Question: I want to plot a histogram but the values are not displaying correctly.
'''
import numpy as np
import pandas as pd
import matplotlib.pyplot as plt
def hist():
df=pd.read_csv('C:\Users\Bhuwan Bhatt\Desktop\IP PROJECT\Book1.csv',encoding='ISO-8859-1')
df=df.sort_values('TotalMedal',ascending=False)
df1=df.head(n=10)
df1=df1.loc[:,'Country']
print(df1)
bins=np.arange(len(df1))
plt.hist(df1,bins,color='lime',edgecolor='k')
plt.xticks(rotation=20)
plt.title('HISTOGRAM COUNTRY V/S MEDALS',color='hotpink')
plt.xlabel('Country~~~~>',color='navy')
plt.ylabel('No. of Medals~~~~>',color='navy')
plt.show()
hist()
'''
Output appearing:
The values on y-axis are like this 0.00-0.25-0.50 up to 2.00

I'd like the y-axis values to be according to 'TotalMedal' like '<PHONE>-2000'....
CSV used:
'''
Country SummerTimesPart Sumgold Sumsilver Sumbronze SummerTotal WinterTimesPart Wingold Winsilver Winbronze WinterTotal TotalTimesPart Tbronzemedal Tsilvermedal Tgoldmedal TotalMedal
Afghanistan 14 0 0 2 2 0 0 0 0 0 14 2 0 0 2
Algeria 13 5 4 8 17 3 0 0 0 0 16 8 4 5 17
Argentina 24 21 25 28 74 19 0 0 0 0 43 28 25 21 74
Armenia 6 2 6 6 14 7 0 0 0 0 13 6 6 2 14
Australasia 2 3 4 5 12 0 0 0 0 0 2 5 4 3 12
Australia 26 147 163 187 497 19 5 5 5 15 45 192 168 152 512
Austria 27 18 33 36 87 23 64 81 87 232 50 123 114 82 319
Azerbaijan 6 7 11 24 42 6 0 0 0 0 12 24 11 7 42
Bahamas 16 6 2 6 14 0 0 0 0 0 16 6 2 6 14
Bahrain 9 2 1 0 3 0 0 0 0 0 9 0 1 2 3
Barbados 12 0 0 1 1 0 0 0 0 0 12 1 0 0 1
Belarus 6 12 27 39 78 7 8 5 5 18 13 44 32 20 96
Belgium 26 40 53 55 148 21 1 2 3 6 47 58 55 41 154
Bermuda 18 0 0 1 1 8 0 0 0 0 26 1 0 0 1
Bohemia 3 0 1 3 4 0 0 0 0 0 3 3 1 0 4
Botswana 10 0 1 0 1 0 0 0 0 0 10 0 1 0 1
Brazil 22 30 36 63 129 8 0 0 0 0 30 63 36 30 129
British WestIndies 1 0 0 2 2 0 0 0 0 0 1 2 0 0 2
Bulgaria 20 51 87 80 218 20 1 2 3 6 40 83 89 52 224
Burundi 6 1 1 0 2 0 0 0 0 0 6 0 1 1 2
Cameroon 14 3 1 2 6 1 0 0 0 0 15 2 1 3 6
Canada 26 64 102 136 302 23 73 64 62 199 49 198 166 137 501
Chile 23 2 7 4 13 17 0 0 0 0 40 4 7 2 13
China 10 224 167 155 546 11 13 28 21 62 21 176 195 237 608
Colombia 19 5 9 14 28 2 0 0 0 0 21 14 9 5 28
Costa Rica 15 1 1 2 4 6 0 0 0 0 21 2 1 1 4
Ivory Coast 13 1 1 1 3 0 0 0 0 0 13 1 1 1 3
Croatia 7 11 10 12 33 8 4 6 1 11 15 13 16 15 44
Cuba 20 78 68 80 226 0 0 0 0 0 20 80 68 78 226
Cyprus 10 0 1 0 1 11 0 0 0 0 21 0 1 0 1
Czech Republic 6 15 17 24 56 7 9 11 11 31 13 35 28 24 87
Czechoslovakia 16 49 49 45 143 16 2 8 15 25 32 60 57 51 168
Denmark 27 45 74 75 194 14 0 1 0 1 41 75 75 45 195
Djibouti 8 0 0 1 1 0 0 0 0 0 8 1 0 0 1
Dominican Republic 14 3 2 2 7 0 0 0 0 0 14 2 2 3 7
Ecuador 14 1 1 0 2 1 0 0 0 0 15 0 1 1 2
Egypt 22 7 10 15 32 1 0 0 0 0 23 15 10 7 32
Eritrea 5 0 0 1 1 1 0 0 0 0 6 1 0 0 1
Estonia 12 9 9 16 34 10 4 2 1 7 22 17 11 13 41
Ethiopia 13 22 11 21 54 2 0 0 0 0 15 21 11 22 54
Fiji 14 1 0 0 1 3 0 0 0 0 17 0 0 1 1
Finland 25 101 85 117 303 23 43 63 61 167 48 178 148 144 470
France 28 212 241 263 716 23 36 35 53 124 51 316 276 248 840
Gabon 10 0 1 0 1 0 0 0 0 0 10 0 1 0 1
Georgia 6 8 7 17 32 7 0 0 0 0 13 17 7 8 32
Germany 16 191 194 230 615 12 92 88 60 240 28 290 282 283 855
UnitedTeamofGermany 3 28 54 36 118 3 8 6 5 19 6 41 60 36 137
East Germany 5 153 129 127 409 6 39 36 35 110 11 162 165 192 519
West Germany 5 56 67 81 204 6 11 15 13 39 11 94 82 67 243
Ghana 14 0 1 3 4 2 0 0 0 0 16 3 1 0 4
Great Britain 28 263 295 293 851 23 11 4 17 32 51 310 299 274 883
Greece 28 33 43 40 116 19 0 0 0 0 47 40 43 33 116
Grenada 9 1 1 0 2 0 0 0 0 0 9 0 1 1 2
Guatemala 14 0 1 0 1 1 0 0 0 0 15 0 1 0 1
Guyana 17 0 0 1 1 0 0 0 0 0 17 1 0 0 1
Haiti 15 0 1 1 2 0 0 0 0 0 15 1 1 0 2
Hong Kong 16 1 1 1 3 5 0 0 0 0 21 1 1 1 3
Hungary 26 175 147 169 491 23 1 2 4 7 49 173 149 176 498
Iceland 20 0 2 2 4 18 0 0 0 0 38 2 2 0 4
India 24 9 7 12 28 10 0 0 0 0 34 12 7 9 28
Indonesia 15 7 13 12 32 0 0 0 0 0 15 12 13 7 32
Iran 16 21 21 27 69 11 0 0 0 0 27 27 21 21 69
Iraq 14 0 0 1 1 0 0 0 0 0 14 1 0 0 1
Ireland 21 9 10 12 31 7 0 0 0 0 28 12 10 9 31
Israel 16 1 1 7 9 7 0 0 0 0 23 7 1 1 9
Italy 27 206 178 193 577 23 40 36 48 124 50 241 214 246 701
Jamaica 17 22 35 21 78 8 0 0 0 0 25 21 35 22 78
Japan 22 142 136 161 439 21 14 22 22 58 43 183 158 156 497
Jordan 10 1 0 0 1 0 0 0 0 0 10 0 0 1 1
Kazakhstan 6 15 21 28 64 7 1 3 4 8 13 32 24 16 72
Kenya 14 31 38 34 103 4 0 0 0 0 18 34 38 31 103
Kosovo 1 1 0 0 1 1 0 0 0 0 2 0 0 1 1
North Korea 10 16 16 22 54 9 0 1 1 2 19 23 17 16 56
South Korea 17 90 87 90 267 18 31 25 14 70 35 104 112 121 337
Kuwait 12 0 0 2 2 0 0 0 0 0 12 2 0 0 2
Kyrgyzstan 6 0 1 3 4 7 0 0 0 0 13 3 1 0 4
Latvia 11 3 11 5 19 11 1 3 5 9 22 10 14 4 28
Lebanon 17 0 2 2 4 17 0 0 0 0 34 2 2 0 4
Liechtenstein 17 0 0 0 0 19 2 2 6 10 36 6 2 2 10
Lithuania 9 6 6 13 25 9 0 0 0 0 18 13 6 6 25
Luxembourg 23 1 1 0 2 9 0 2 0 2 32 0 3 1 4
Malaysia 13 0 7 4 11 1 0 0 0 0 14 4 7 0 11
Mauritius 9 0 0 1 1 0 0 0 0 0 9 1 0 0 1
Mexico 23 13 24 32 69 9 0 0 0 0 32 32 24 13 69
Moldova 6 0 2 3 5 7 0 0 0 0 13 3 2 0 5
Mongolia 13 2 10 14 26 14 0 0 0 0 27 14 10 2 26
Montenegro 3 0 1 0 1 3 0 0 0 0 6 0 1 0 1
Morocco 14 6 5 12 23 7 0 0 0 0 21 12 5 6 23
Mozambique 10 1 0 1 2 0 0 0 0 0 10 1 0 1 2
Namibia 7 0 4 0 4 0 0 0 0 0 7 0 4 0 4
Netherlands 26 85 92 108 285 21 45 44 41 130 47 149 136 130 415
Netherlands Antilles 13 0 1 0 1 2 0 0 0 0 15 0 1 0 1
New Zealand 23 46 27 44 117 16 0 1 2 3 39 46 28 46 120
Niger 12 0 1 1 2 0 0 0 0 0 12 1 1 0 2
Nigeria 16 3 10 12 25 1 0 0 0 0 17 12 10 3 25
North Macedonia 6 0 0 1 1 6 0 0 0 0 12 1 0 0 1
Norway 25 56 49 47 152 23 132 125 111 368 48 158 174 188 520
Pakistan 17 3 3 4 10 3 0 0 0 0 20 4 3 3 10
Panama 17 1 0 2 3 0 0 0 0 0 17 2 0 1 3
Paraguay 12 0 1 0 1 1 0 0 0 0 13 0 1 0 1
Peru 18 1 3 0 4 2 0 0 0 0 20 0 3 1 4
Philippines 21 0 3 7 10 5 0 0 0 0 26 7 3 0 10
Poland 21 68 84 132 284 23 7 7 8 22 44 140 91 75 306
Portugal 24 4 8 12 24 8 0 0 0 0 32 12 8 4 24
Puerto Rico 18 1 2 6 9 7 0 0 0 0 25 6 2 1 9
Qatar 9 0 1 4 5 0 0 0 0 0 9 4 1 0 5
Romania 21 89 95 122 306 21 0 0 1 1 42 123 95 89 307
Russia 6 149 125 152 426 6 47 38 35 120 12 187 163 196 546
Russian Empire 3 1 4 3 8 0 0 0 0 0 3 3 4 1 8
Soviet Union 9 395 319 296 1,010 9 78 57 59 194 18 355 <PHONE>
Unified Team 1 45 38 29 112 1 9 6 8 23 2 37 44 54 135
Russia 0 0 0 0 0 1 2 6 9 17 1 9 6 2 17
Saudi Arabia 11 0 1 2 3 0 0 0 0 0 11 2 1 0 3
Samoa 9 0 1 0 1 0 0 0 0 0 9 0 1 0 1
Senegal 14 0 1 0 1 5 0 0 0 0 19 0 1 0 1
Serbia 4 3 6 6 15 3 0 0 0 0 7 6 6 3 15
SerbiaandMontenegro 1 0 2 0 2 1 0 0 0 0 2 0 2 0 2
Singapore 16 1 2 2 5 1 0 0 0 0 17 2 2 1 5
Slovakia 6 9 12 7 28 7 3 4 1 8 13 8 16 12 36
Slovenia 7 5 8 10 23 8 2 5 10 17 15 20 13 7 40
South Africa 19 26 31 29 86 7 0 0 0 0 26 29 31 26 86
Spain 23 45 64 41 150 20 1 0 3 4 43 44 64 46 154
Sri Lanka 17 0 2 0 2 0 0 0 0 0 17 0 2 0 2
Sudan 12 0 1 0 1 0 0 0 0 0 12 0 1 0 1
Suriname 12 1 0 1 2 0 0 0 0 0 12 1 0 1 2
Sweden 27 145 170 179 494 23 57 46 55 158 50 234 216 202 652
Switzerland 28 50 75 67 192 23 56 45 52 153 51 119 120 106 345
Syria 13 1 1 1 3 0 0 0 0 0 13 1 1 1 3
Chinese Taipei 14 5 7 12 24 12 0 0 0 0 26 12 7 5 24
Tajikistan 6 1 1 2 4 4 0 0 0 0 10 2 1 1 4
Tanzania 13 0 2 0 2 0 0 0 0 0 13 0 2 0 2
Thailand 16 9 8 16 33 4 0 0 0 0 20 16 8 9 33
Togo 10 0 0 1 1 2 0 0 0 0 12 1 0 0 1
Tonga 9 0 1 0 1 2 0 0 0 0 11 0 1 0 1
TrinidadandTobago 17 3 5 11 19 3 0 0 0 0 20 11 5 3 19
Tunisia 14 4 2 7 13 0 0 0 0 0 14 7 2 4 13
Turkey 22 39 24 28 91 17 0 0 0 0 39 28 24 39 91
Uganda 15 2 3 2 7 0 0 0 0 0 15 2 3 2 7
Ukraine 6 34 30 56 120 7 3 1 4 8 13 60 31 37 128
UnitedArabEmirates 9 1 0 1 2 0 0 0 0 0 9 1 0 1 2
United States 27 1,022 795 706 2,523 23 105 112 88 305 50 <PHONE> 2828
Uruguay 21 2 2 6 10 1 0 0 0 0 22 6 2 2 10
Uzbekistan 6 7 6 18 31 7 1 0 0 1 13 18 6 8 32
Venezuela 18 2 4 9 15 4 0 0 0 0 22 9 4 2 15
Vietnam 15 1 3 1 5 0 0 0 0 0 15 1 3 1 5
Virgin Islands 12 0 1 0 1 7 0 0 0 0 19 0 1 0 1
Yugoslavia 18 28 31 31 90 16 0 3 1 4 34 32 34 28 94
Zambia 13 0 1 1 2 0 0 0 0 0 13 1 1 0 2
Zimbabwe 13 3 4 1 1 0 0 0 0 14 1 4 3 8
'''
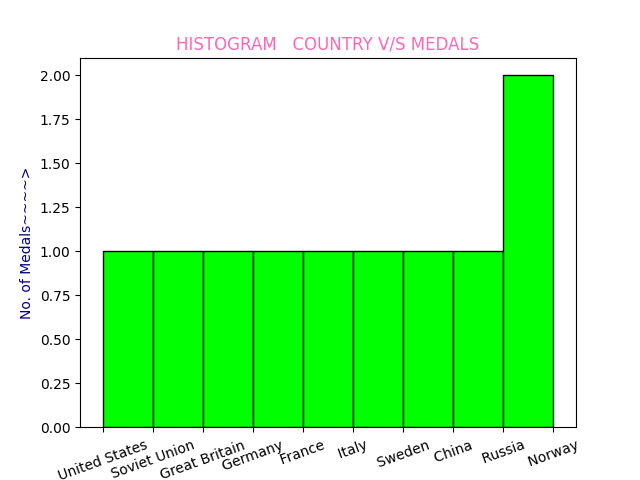
Answer: The image is coming this way because the query is retrieving the list of countries only and not their medals. What you need is the following query -
'''
import numpy as np
import pandas as pd
import matplotlib.pyplot as plt
def hist():
df=pd.read_csv('C:\Users\Bhuwan Bhatt\Desktop\IP PROJECT\Book1.csv',encoding='ISO-8859-1')
df=df.sort_values('TotalMedal',ascending=False)
df1=df.head(n=10)
df1 = df1.loc[:,["Country","TotalMedal"]]
result = df1.groupby("Country")["TotalMedal"].sum() # (or use mean if you want)
plt.bar(result.index.tolist(),result.values.tolist())
# Your formatting goes there
plt.xticks(rotation=20)
plt.title('HISTOGRAM COUNTRY V/S MEDALS',color='hotpink')
plt.xlabel('Country~~~~>',color='navy')
plt.ylabel('No. of Medals~~~~>',color='navy')
plt.show()
hist()
'''